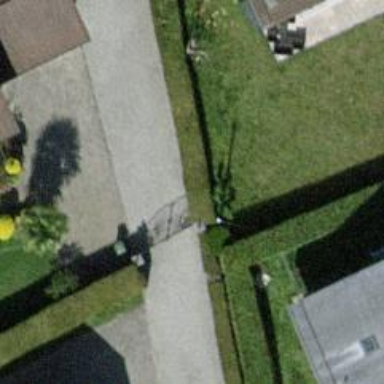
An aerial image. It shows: Gate.